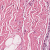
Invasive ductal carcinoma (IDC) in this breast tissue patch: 0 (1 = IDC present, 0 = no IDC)